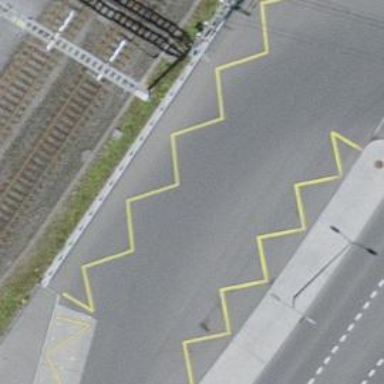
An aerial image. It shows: Bus stop with designated stop position for public transport.